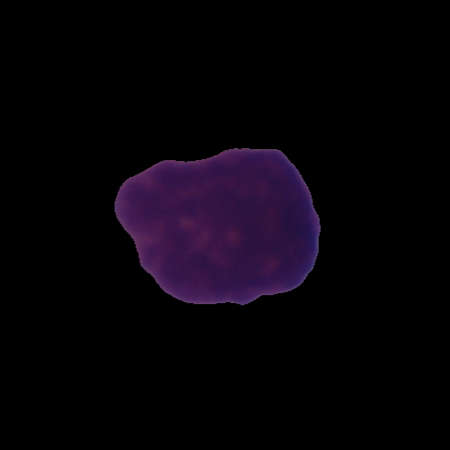
Label: cancer